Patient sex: M
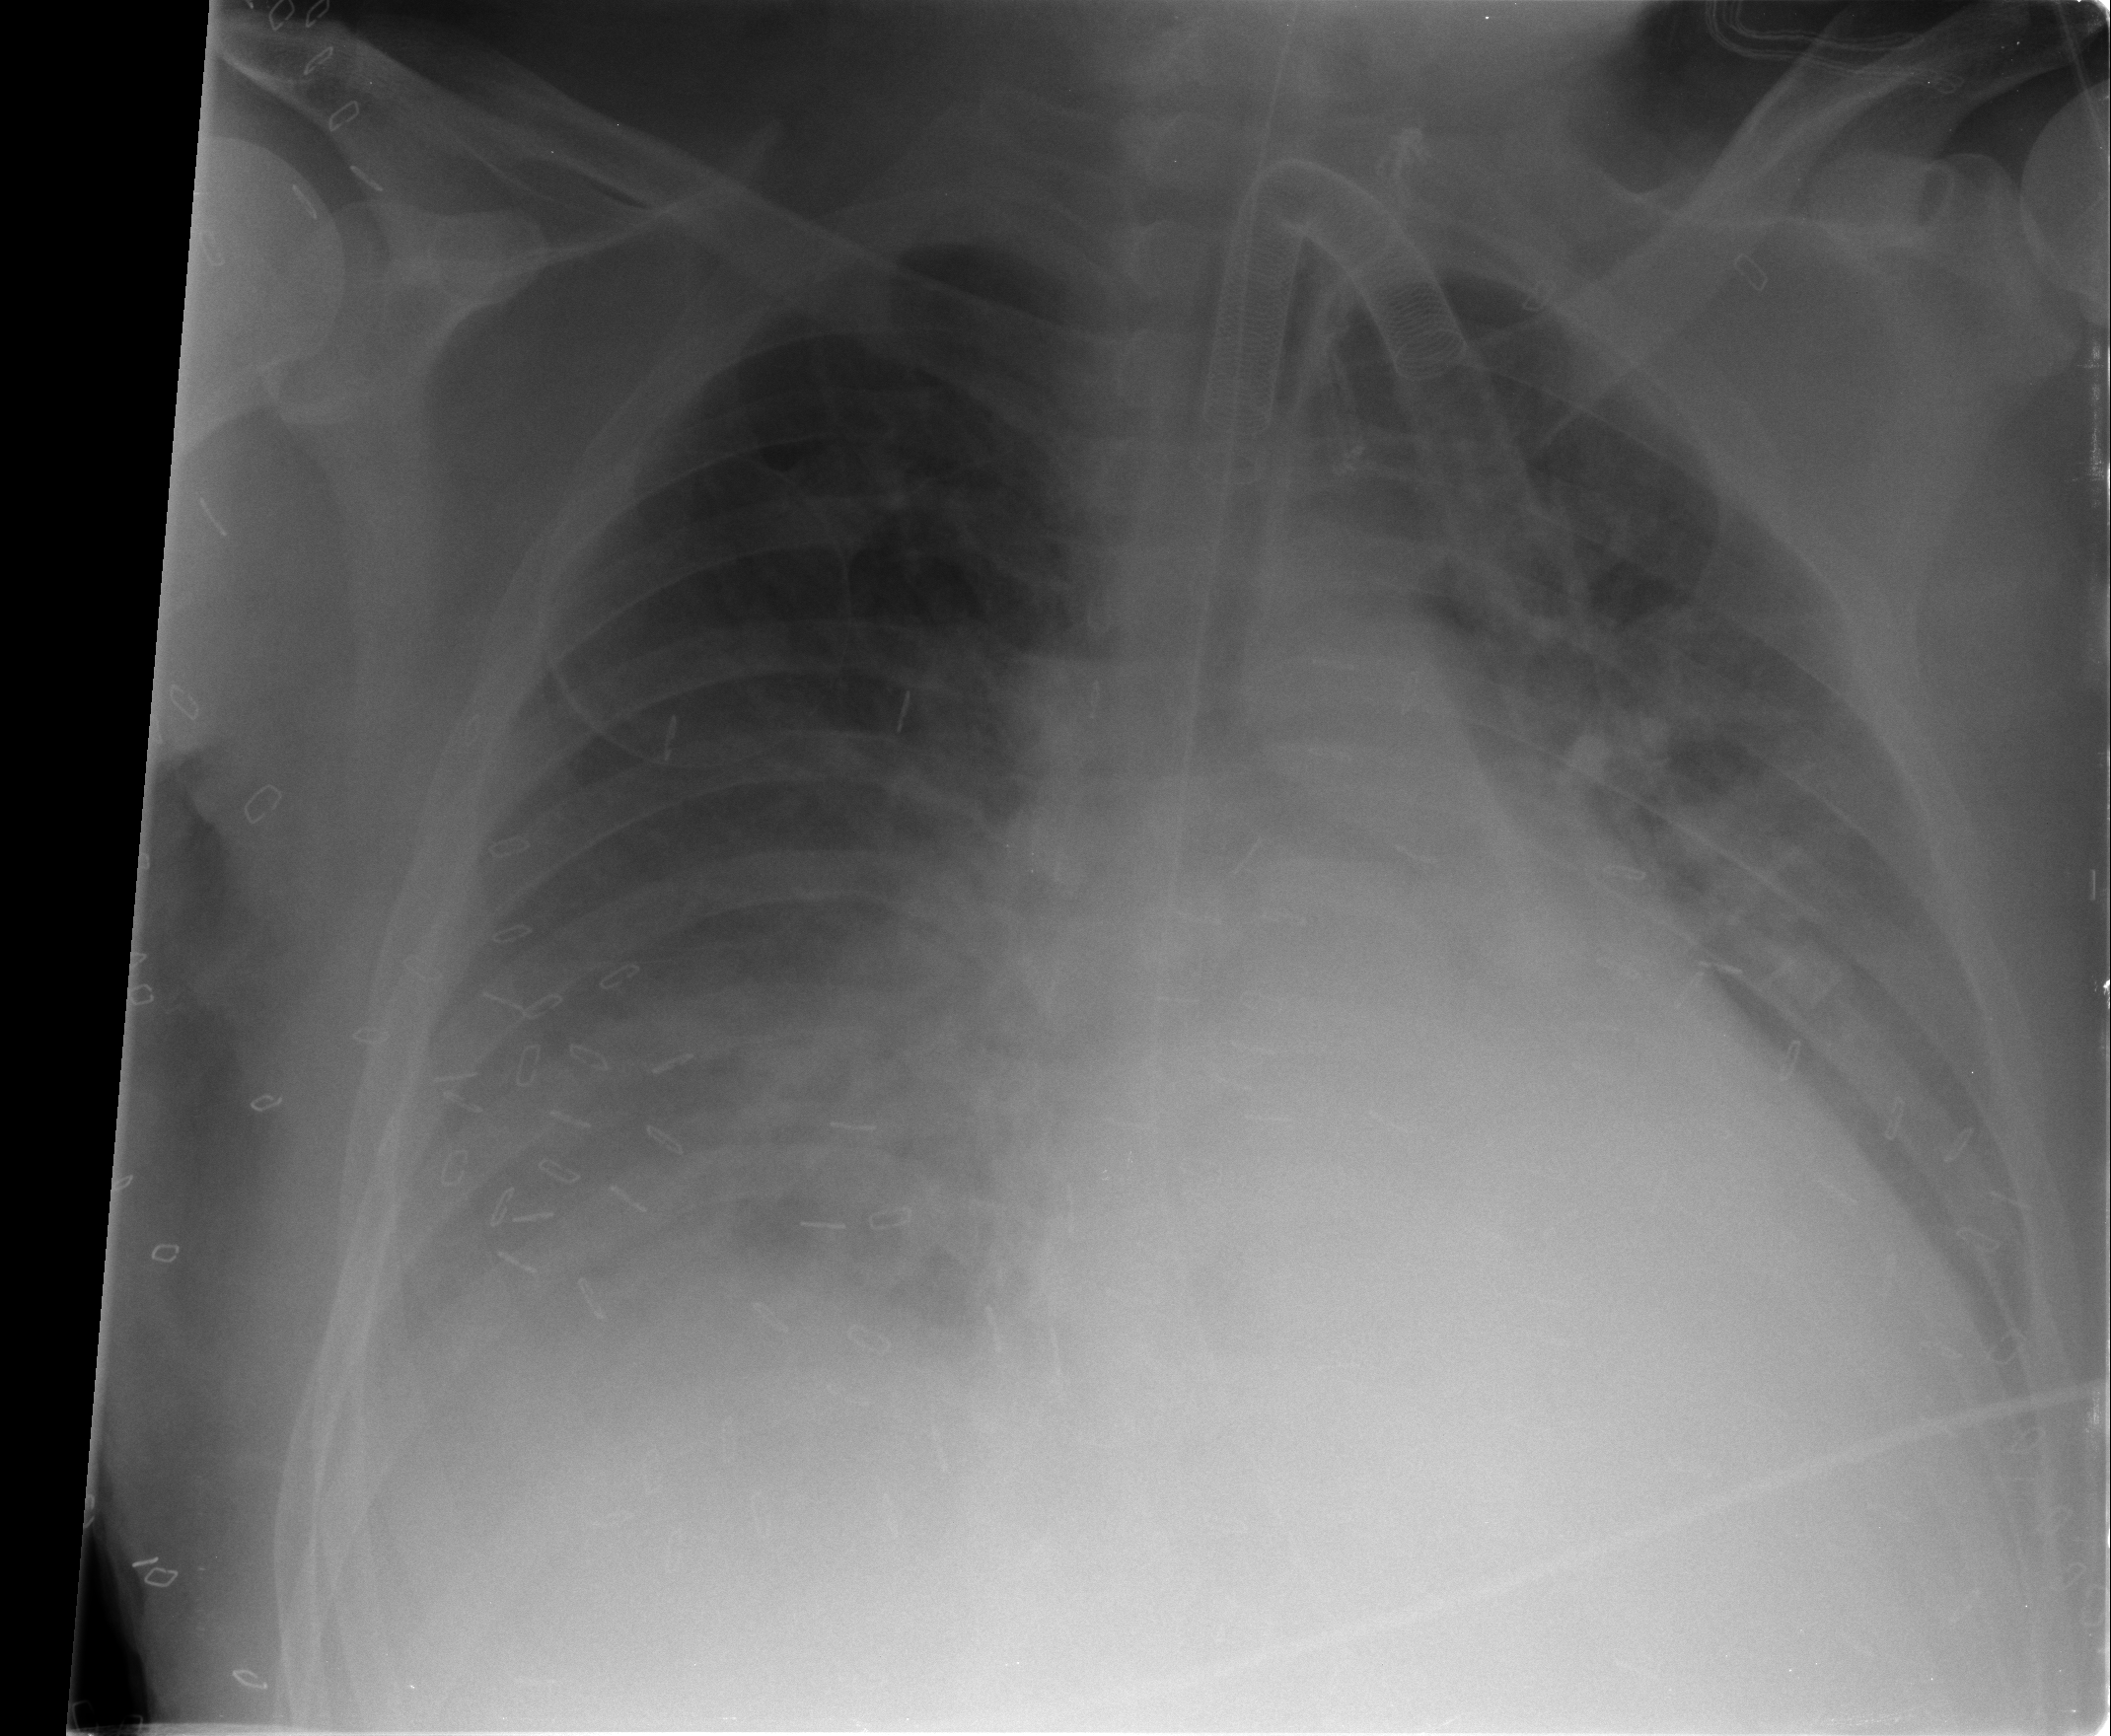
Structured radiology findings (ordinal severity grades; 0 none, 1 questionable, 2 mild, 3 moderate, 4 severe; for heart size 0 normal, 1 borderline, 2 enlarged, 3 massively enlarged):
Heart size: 2
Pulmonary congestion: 3
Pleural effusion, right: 2
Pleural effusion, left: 2
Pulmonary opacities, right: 2
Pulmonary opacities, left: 2
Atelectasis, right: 3
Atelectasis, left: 2